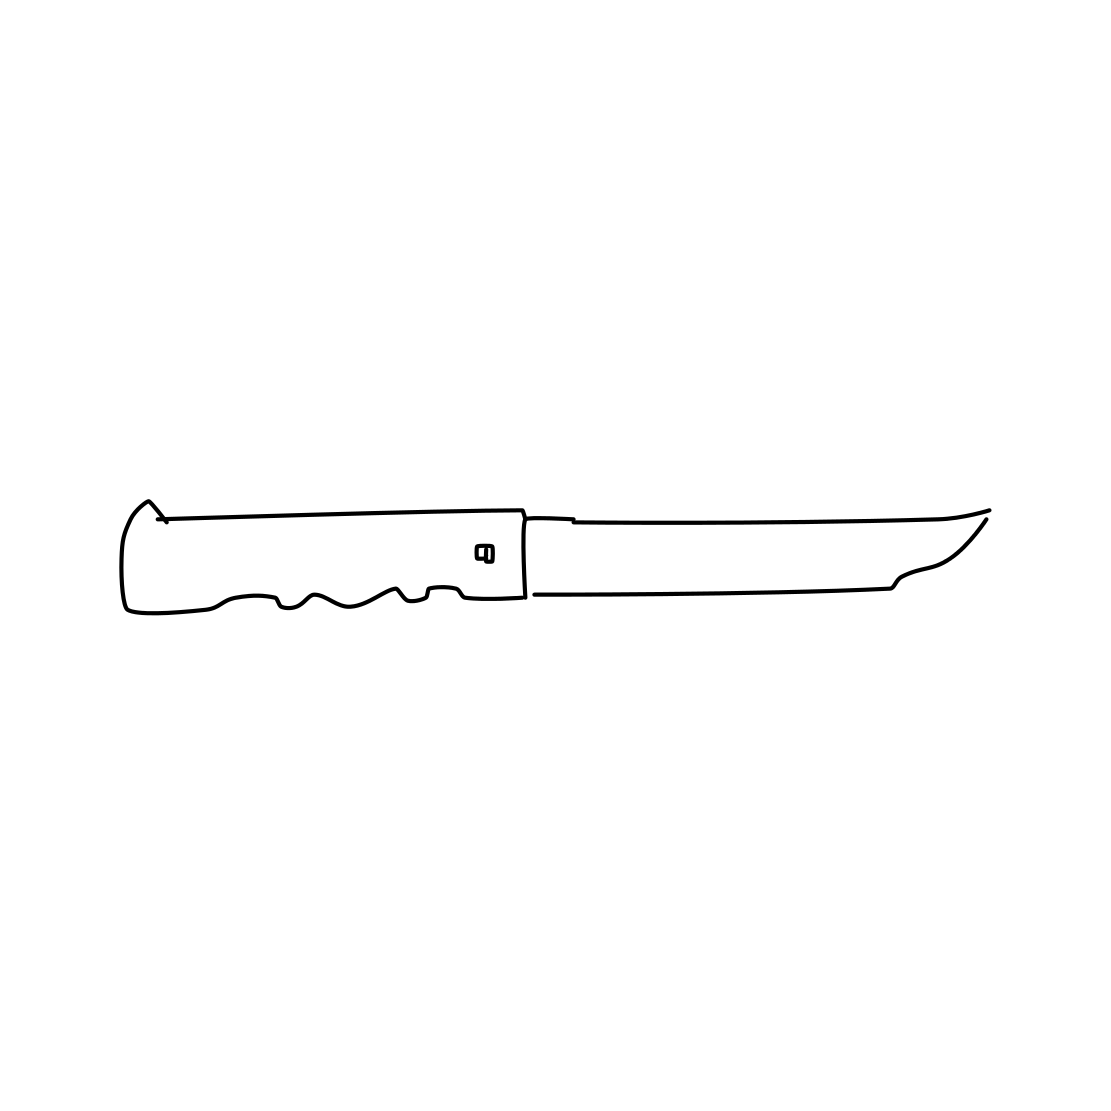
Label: knife